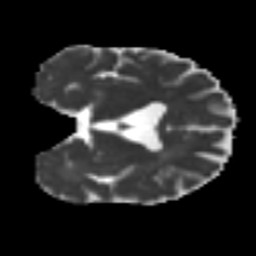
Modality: MD
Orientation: coronal
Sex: male
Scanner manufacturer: ge
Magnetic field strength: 3 T
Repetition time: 7 s
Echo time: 0.08 s